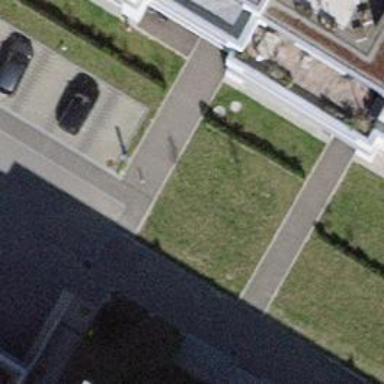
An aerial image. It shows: Bollard.